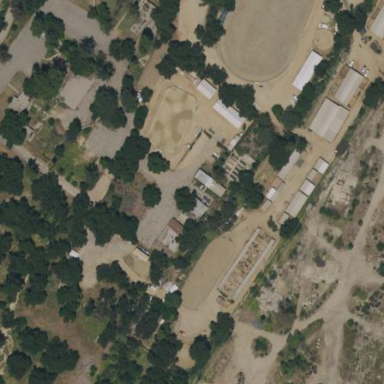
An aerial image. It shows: Farmyard used for horse riding activities.